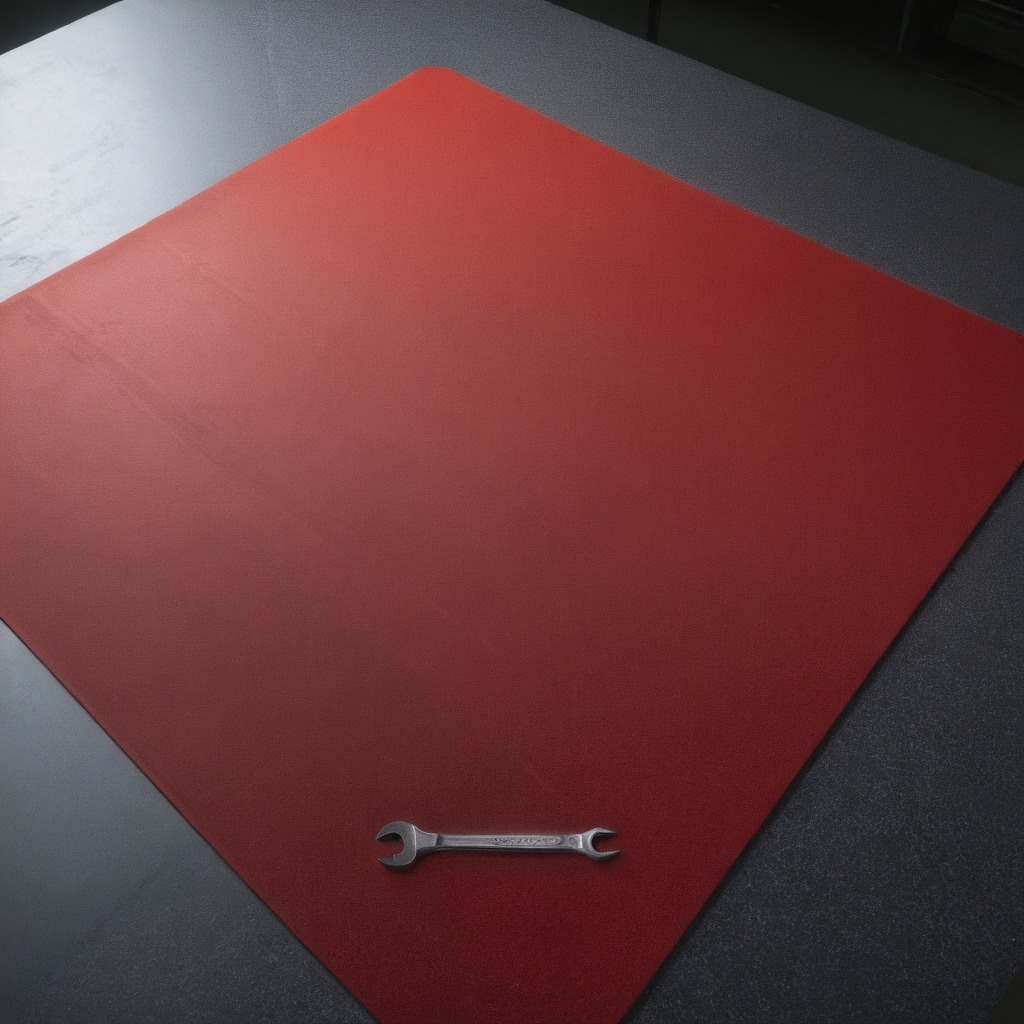
A wrench is lying on the clean granite tabletop.